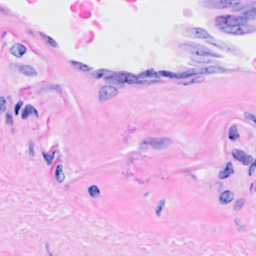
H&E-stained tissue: Breast